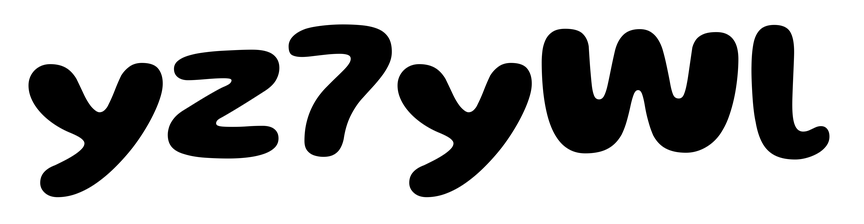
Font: Gluten_Bold